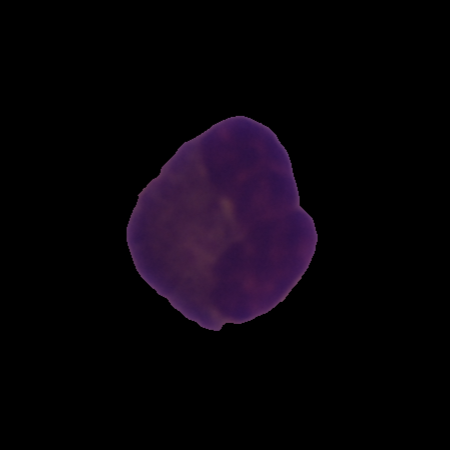
Label: healthy